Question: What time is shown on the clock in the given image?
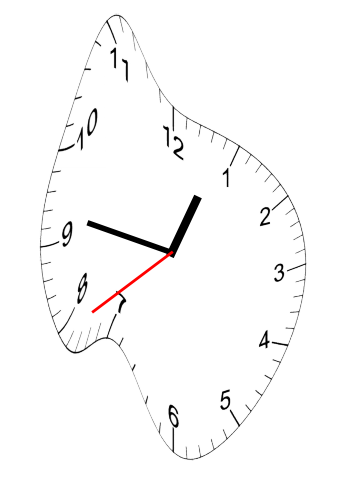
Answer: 12:46:39